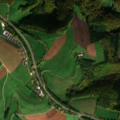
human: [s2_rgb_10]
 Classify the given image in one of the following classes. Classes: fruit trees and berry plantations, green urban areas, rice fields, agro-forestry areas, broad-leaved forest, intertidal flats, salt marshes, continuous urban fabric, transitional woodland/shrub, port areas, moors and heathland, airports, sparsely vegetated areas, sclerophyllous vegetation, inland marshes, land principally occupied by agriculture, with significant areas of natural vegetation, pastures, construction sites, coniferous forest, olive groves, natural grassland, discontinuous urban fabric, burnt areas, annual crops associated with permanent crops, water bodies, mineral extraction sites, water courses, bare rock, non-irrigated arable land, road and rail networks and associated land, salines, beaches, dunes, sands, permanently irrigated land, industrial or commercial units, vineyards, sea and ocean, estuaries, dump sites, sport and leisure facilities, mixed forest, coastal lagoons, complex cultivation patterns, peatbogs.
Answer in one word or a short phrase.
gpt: non-irrigated arable land, pastures, complex cultivation patterns, land principally occupied by agriculture, with significant areas of natural vegetation, broad-leaved forest, coniferous forest